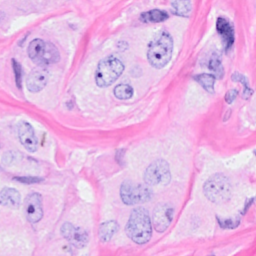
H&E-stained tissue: Breast